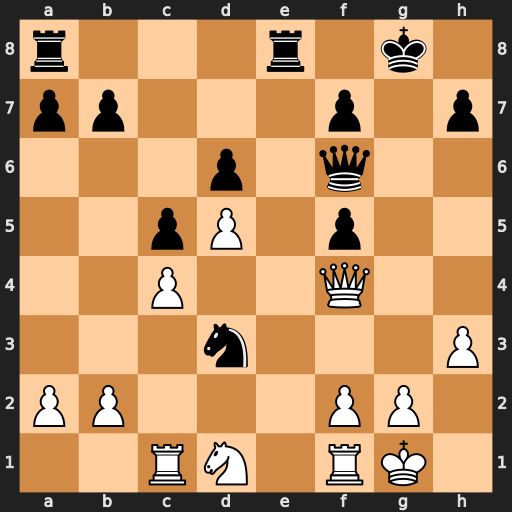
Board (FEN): r3r1k1/pp3p1p/3p1q2/2pP1p2/2P2Q2/3n3P/PP3PP1/2RN1RK1
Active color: w
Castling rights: -
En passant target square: -
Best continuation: Qg3+ Kh8 Qxd3